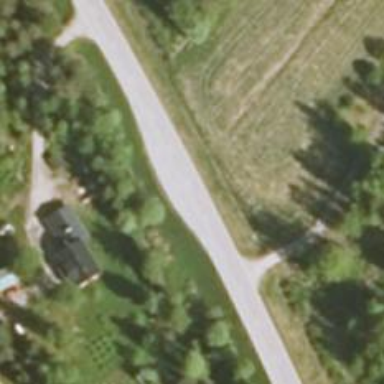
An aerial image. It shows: Secondary road with asphalt surface.